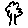
Label: tree